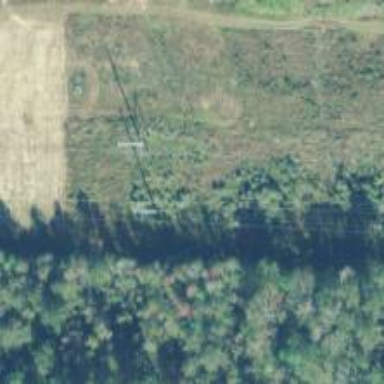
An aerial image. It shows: Power pole.